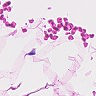
Metastatic tissue present: no